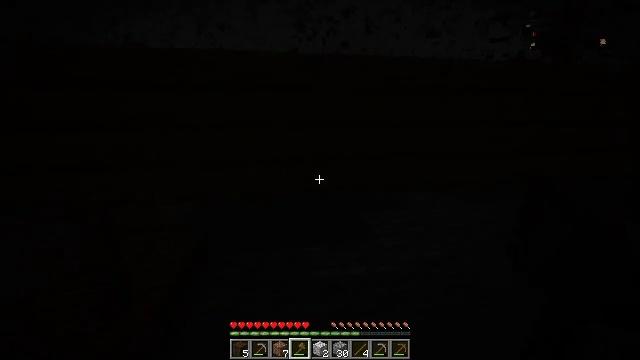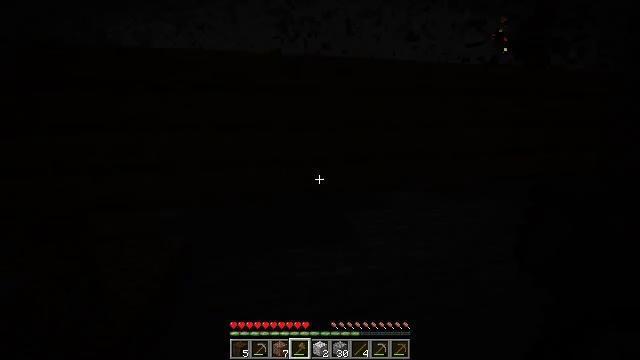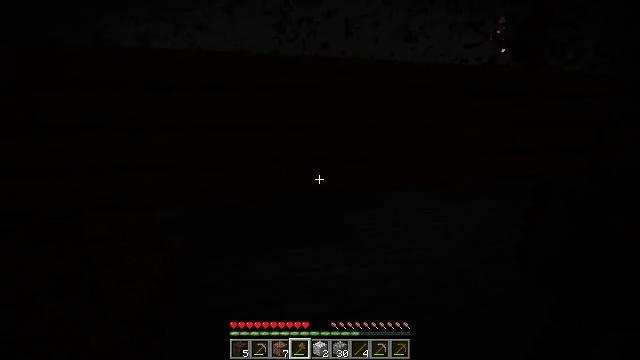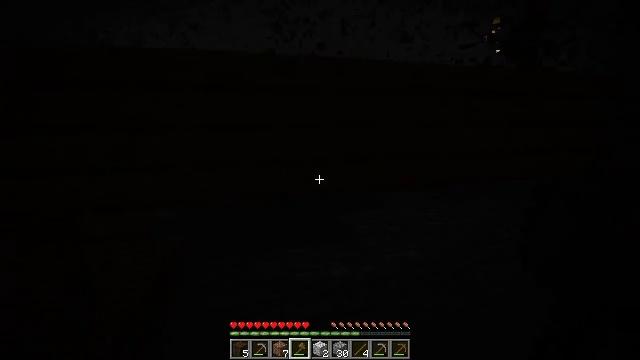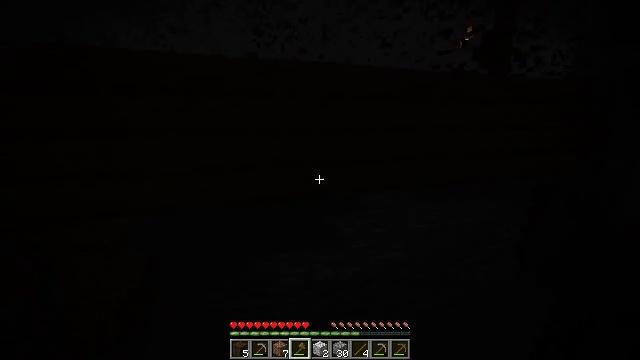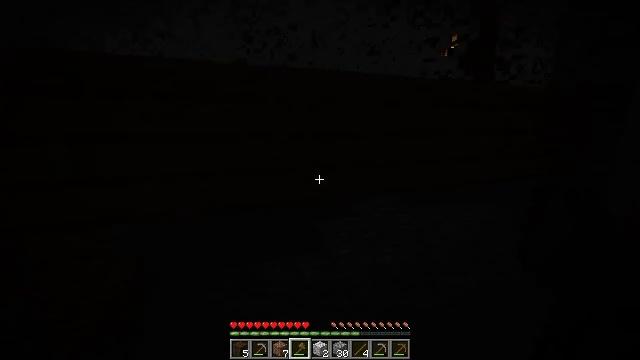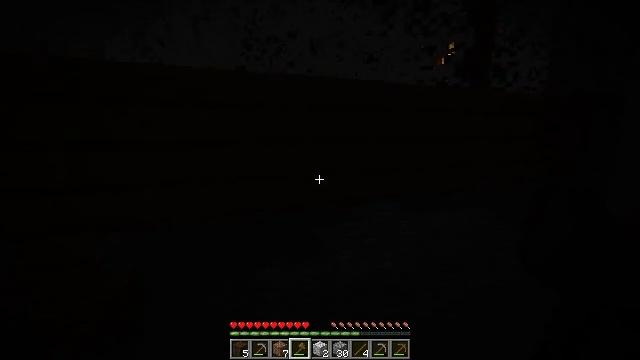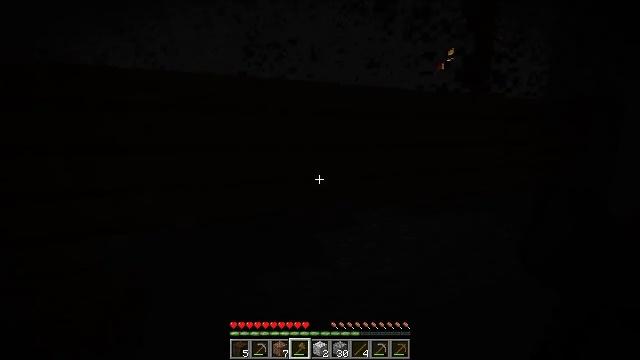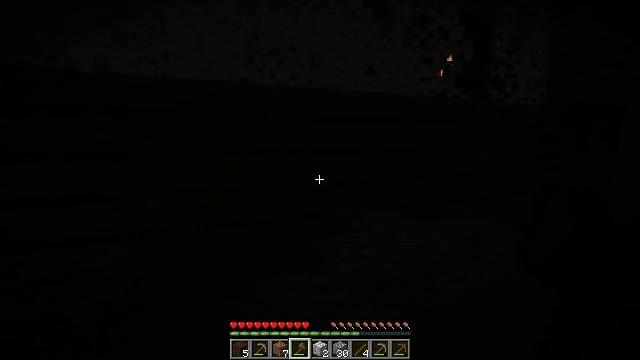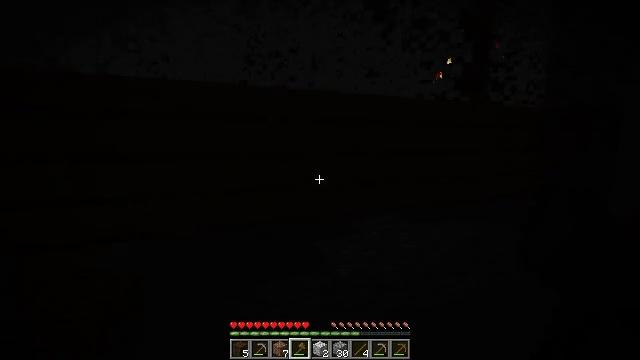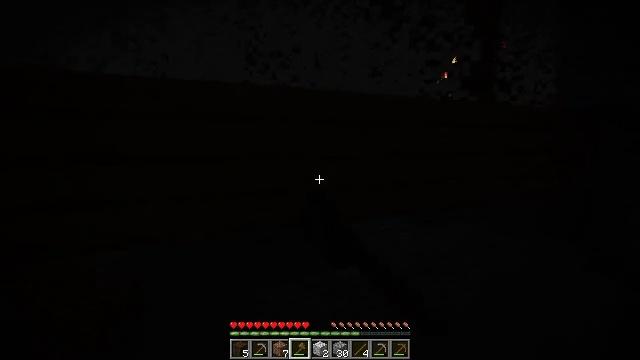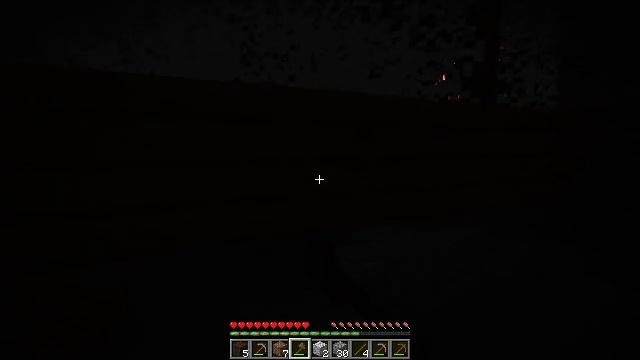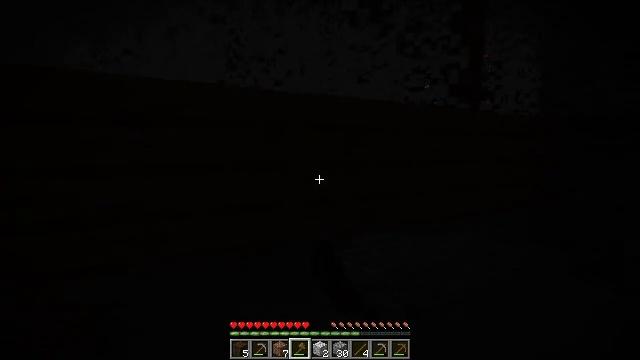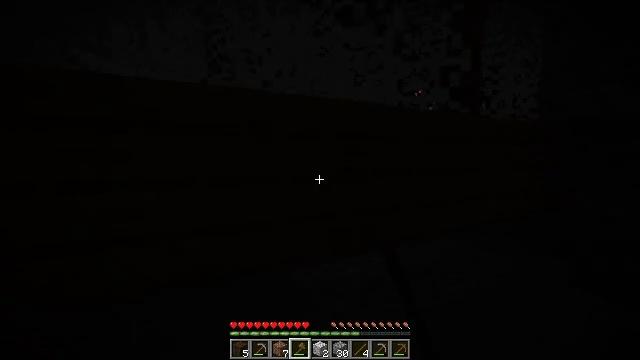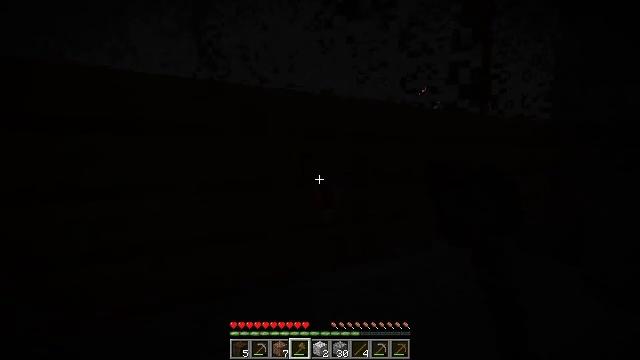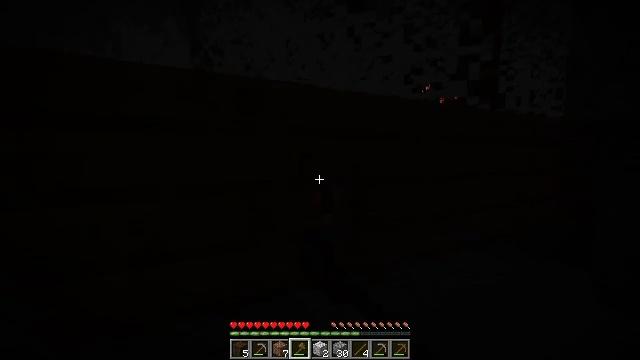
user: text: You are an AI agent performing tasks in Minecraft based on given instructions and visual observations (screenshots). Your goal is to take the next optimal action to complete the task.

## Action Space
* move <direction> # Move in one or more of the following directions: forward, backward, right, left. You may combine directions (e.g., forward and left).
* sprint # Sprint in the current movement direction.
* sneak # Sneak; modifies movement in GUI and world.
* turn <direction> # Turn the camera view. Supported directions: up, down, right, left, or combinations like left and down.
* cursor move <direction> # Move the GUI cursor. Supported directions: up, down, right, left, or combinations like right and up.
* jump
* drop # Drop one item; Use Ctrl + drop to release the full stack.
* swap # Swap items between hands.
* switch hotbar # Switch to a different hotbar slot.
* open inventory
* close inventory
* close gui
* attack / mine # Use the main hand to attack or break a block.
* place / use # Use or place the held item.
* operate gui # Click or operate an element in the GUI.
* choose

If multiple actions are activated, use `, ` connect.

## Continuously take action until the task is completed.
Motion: motion action
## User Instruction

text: Mine planks.
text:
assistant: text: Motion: turn right
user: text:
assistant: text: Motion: no_op
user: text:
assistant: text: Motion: no_op
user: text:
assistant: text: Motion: turn right
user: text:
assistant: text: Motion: turn right and up
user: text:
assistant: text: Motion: turn up
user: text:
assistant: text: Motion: turn up
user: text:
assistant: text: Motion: turn up
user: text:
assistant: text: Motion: attack / mine
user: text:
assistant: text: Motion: move forward, attack / mine
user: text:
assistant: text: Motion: move forward, turn right, attack / mine
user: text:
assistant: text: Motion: move forward, turn right and up, attack / mine
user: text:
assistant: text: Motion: move forward, turn right and up, attack / mine
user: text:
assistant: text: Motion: attack / mine
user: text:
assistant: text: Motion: attack / mine
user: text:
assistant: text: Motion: attack / mine
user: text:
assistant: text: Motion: attack / mine
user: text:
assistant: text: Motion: attack / mine
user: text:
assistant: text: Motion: attack / mine
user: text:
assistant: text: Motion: attack / mine
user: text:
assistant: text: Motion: attack / mine
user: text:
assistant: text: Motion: attack / mine
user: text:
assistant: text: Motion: attack / mine
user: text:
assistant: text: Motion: attack / mine
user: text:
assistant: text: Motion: attack / mine
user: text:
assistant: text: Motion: attack / mine
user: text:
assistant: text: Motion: attack / mine
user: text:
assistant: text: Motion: attack / mine
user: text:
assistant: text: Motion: attack / mine
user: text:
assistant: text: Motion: attack / mine